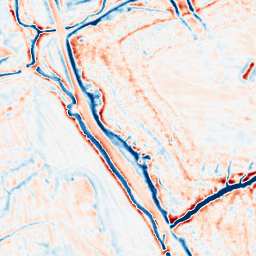
Category: edge_preserving
Decomposition family: bilateral
Decomposition parameters: d: 15
sigma_color: 50
sigma_space: 75
Upsampling method: cubic_mitchell
Upsampling parameters: scale: 8
Upsampling scale: 8